Question: im trying to calculate an equation using a simple program but when i try to run my code im getting this exception
'''
Unable to cast object of type 'System.Windows.Forms.TextBox' to type 'System.IConvertible'.
'''
i have no idea what i am doing wrong the equation seems to be ok but thats where the errors are being generated this the equation im trying to code

and this is my code below
'''
namespace WindowsFormsApplication1
{
public partial class Form1 : Form
{
double r = 0;
public Form1()
{
InitializeComponent();
}
private void button1_Click(object sender, EventArgs e)
{
r = (((Math.Sqrt(2) * Convert.ToDouble(textBox4.Text)) /(2* Math.PI * Convert.ToDouble(textBox3.Text))) * (1/Convert.ToDouble(textBox2) +1/Convert.ToDouble(textBox1)) );
label7.Text = "R1 = " + r.ToString() + " ohms/km";
}
}
}
'''
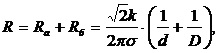
Answer: Your problem is you have this at the end of your long line:
'''
(1/Convert.ToDouble(textBox2) +1/Convert.ToDouble(textBox1))
'''
That needs to be 'textBox2.Text', since you can't convert a textbox object to a double.
Also for readability sake, it'd be worth not doing all the conversions in one line, and instead doing them one at a time into separate variables then using those. It'd also make you less likely to suffer from this type of problem since it'd be clearer where it's going wrong.